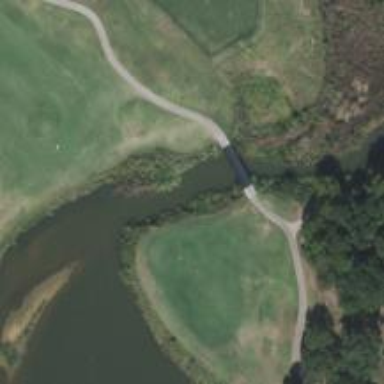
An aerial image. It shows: Footway bridge crossing over golf path.